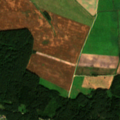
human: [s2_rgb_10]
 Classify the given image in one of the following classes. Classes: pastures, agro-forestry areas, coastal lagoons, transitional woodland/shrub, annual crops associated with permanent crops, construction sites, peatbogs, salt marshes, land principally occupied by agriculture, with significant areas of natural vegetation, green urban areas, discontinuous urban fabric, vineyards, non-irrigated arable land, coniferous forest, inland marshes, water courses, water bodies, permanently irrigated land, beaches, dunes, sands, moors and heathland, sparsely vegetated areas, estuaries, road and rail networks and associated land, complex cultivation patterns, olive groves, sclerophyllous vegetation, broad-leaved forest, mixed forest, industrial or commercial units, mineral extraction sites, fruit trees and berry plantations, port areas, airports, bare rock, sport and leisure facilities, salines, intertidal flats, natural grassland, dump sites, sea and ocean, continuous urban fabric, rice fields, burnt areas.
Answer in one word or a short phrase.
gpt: non-irrigated arable land, complex cultivation patterns, broad-leaved forest, coniferous forest, mixed forest